Question: I am using IDEA 12. I cannot include '/out' directory into my project.
I tried 'Project Structure -> Modules -> MyModule -> Sources' and then click on 'Exclude', but nothing happens. '/out' directory still remains and .
Is this a bug or I am doing it wrongly?
Screenshot

I can't deselect Exclude to make folder included.
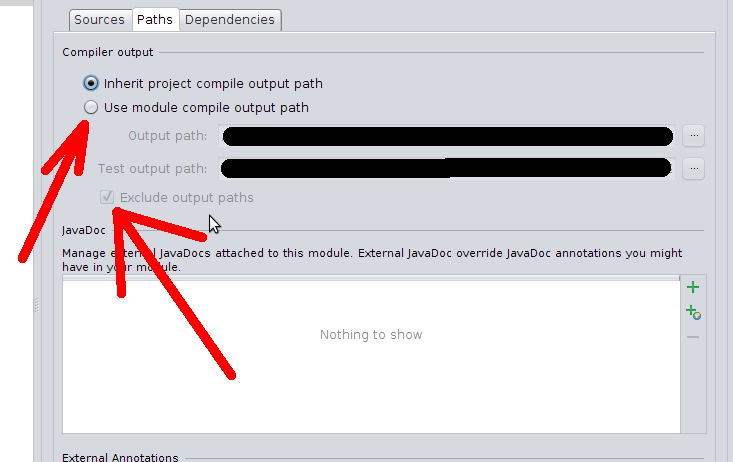
Answer: It looks like Android specific bug, I've created a new issue, please vote:
- <URL>